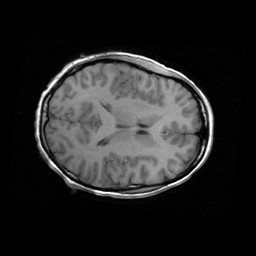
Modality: T1w
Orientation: axial
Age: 25
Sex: female